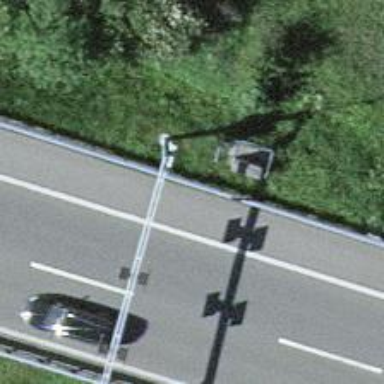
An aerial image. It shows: Surveillance object is present in the image.